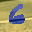
Label: 6